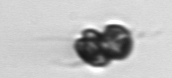
Label: Corymbellus